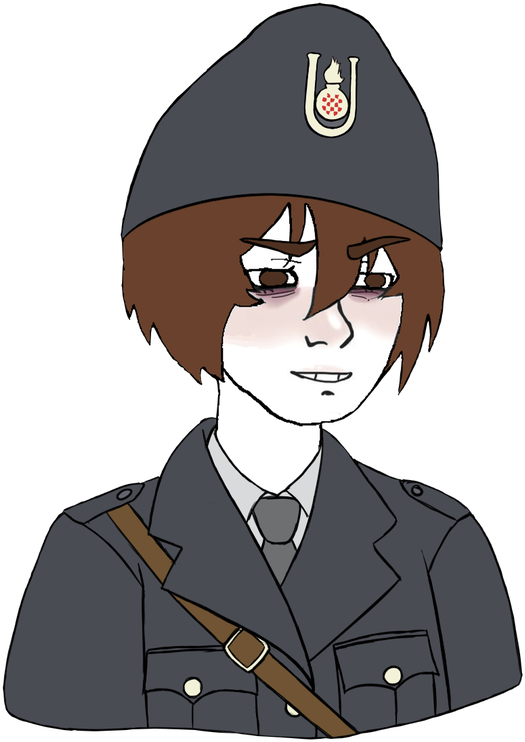
Label: 5_Twinkjak